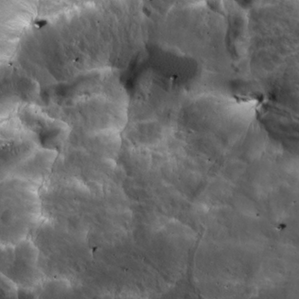
Label: non_frost